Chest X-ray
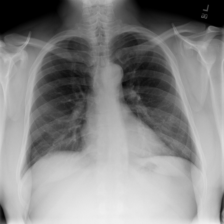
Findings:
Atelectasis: negative
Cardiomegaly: negative
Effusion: negative
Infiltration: negative
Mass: negative
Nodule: negative
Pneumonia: negative
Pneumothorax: negative
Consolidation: negative
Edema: negative
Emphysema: negative
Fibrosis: negative
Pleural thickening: negative
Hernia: negative